Question: '''
package htmlconsole;
import java.awt.BorderLayout;
public class HTMLConsole extends JFrame {
private JPanel contentPane;
private JTextPane textPane;
public class Interceptor extends PrintStream
{
public Interceptor(OutputStream out)
{
super(out,true);
}
@Override
public void print(String s)
{
super.print(s);
textPane.setText(textPane.getText()+s);
}
@Override
public void println(String s)
{
super.println(s);
textPane.setText(textPane.getText()+"
<br>");
}
}
public static void main(String[] args) {
EventQueue.invokeLater(new Runnable() {
public void run() {
try {
HTMLConsole frame = new HTMLConsole();
frame.setVisible(true);
System.out.println("Hello");
} catch (Exception e) {
e.printStackTrace();
}
}
});
}
public HTMLConsole() {
setDefaultCloseOperation(JFrame.EXIT_ON_CLOSE);
setBounds(100, 100, 450, 300);
contentPane = new JPanel();
contentPane.setBorder(new EmptyBorder(5, 5, 5, 5));
contentPane.setLayout(new BorderLayout(0, 0));
setContentPane(contentPane);
JTextPane textPane = new JTextPane();
textPane.setEditable(false);
textPane.setContentType("text/html");
textPane.setText("");
contentPane.add(textPane, BorderLayout.CENTER);
//redirect stream
PrintStream interceptor = new Interceptor(System.out);
System.setOut(interceptor);
}
}
'''
Output:
'''
Hellojava.lang.NullPointerException
at console.Console$Interceptor.print(Console.java:29)
at java.io.PrintStream.println(Unknown Source)
at console.Console$Interceptor.println(Console.java:35)
at console.Console$1.run(Console.java:47)
at java.awt.event.InvocationEvent.dispatch(Unknown Source)
at java.awt.EventQueue.dispatchEventImpl(Unknown Source)
at java.awt.EventQueue.access$000(Unknown Source)
at java.awt.EventQueue$3.run(Unknown Source)
at java.awt.EventQueue$3.run(Unknown Source)
at java.security.AccessController.doPrivileged(Native Method)
at java.security.ProtectionDomain$1.doIntersectionPrivilege(Unknown Source)
at java.awt.EventQueue.dispatchEvent(Unknown Source)
at java.awt.EventDispatchThread.pumpOneEventForFilters(Unknown Source)
at java.awt.EventDispatchThread.pumpEventsForFilter(Unknown Source)
at java.awt.EventDispatchThread.pumpEventsForHierarchy(Unknown Source)
at java.awt.EventDispatchThread.pumpEvents(Unknown Source)
at java.awt.EventDispatchThread.pumpEvents(Unknown Source)
at java.awt.EventDispatchThread.run(Unknown Source)
'''
How should I correct this program? It's very confusing that the exception is being thrown inside "print" method which hadn't been used!
Exception disappeared after replacing 'JTextPane textPane = new JTextPane();' by 'textPane = new JTextPane();', but now nothing is being shown inside the window.
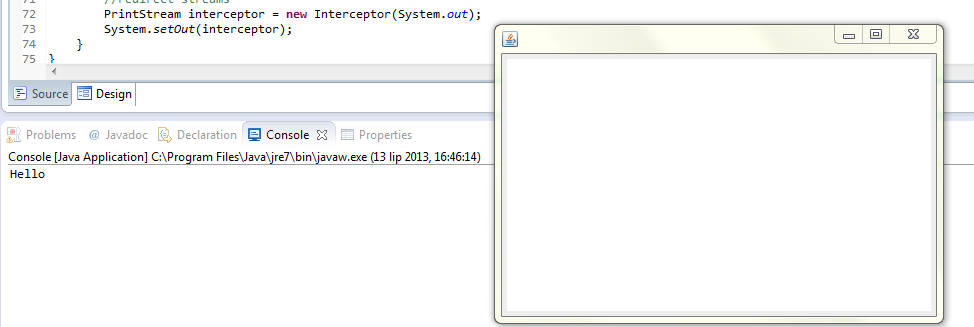
Answer: Your constructor calls
'''
JTextPane textPane = new JTextPane(); // local variable declaration and initialization
'''
instead of calling
'''
this.textPane = new JTextPane()
'''
So the 'textPane' field, used by the interceptor, is null.
Also note that, as the stack trace shows, 'super.println()' calls 'print()'. That will cause every String passed to println() to be appended to the text pane twice.